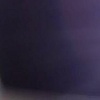
Label: space